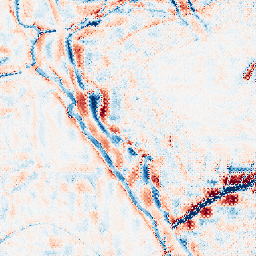
Category: wavelet
Decomposition family: wavelet_dwt
Decomposition parameters: wavelet: sym4
level: 4
Upsampling method: regularized
Upsampling parameters: scale: 2
lambda_reg: 0.1
Upsampling scale: 2